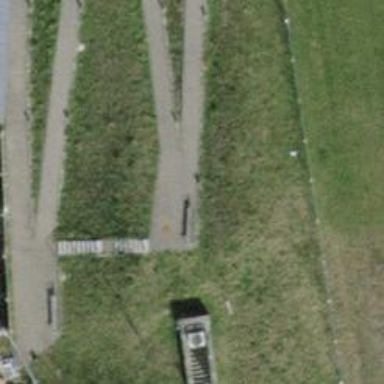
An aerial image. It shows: Road with steps.